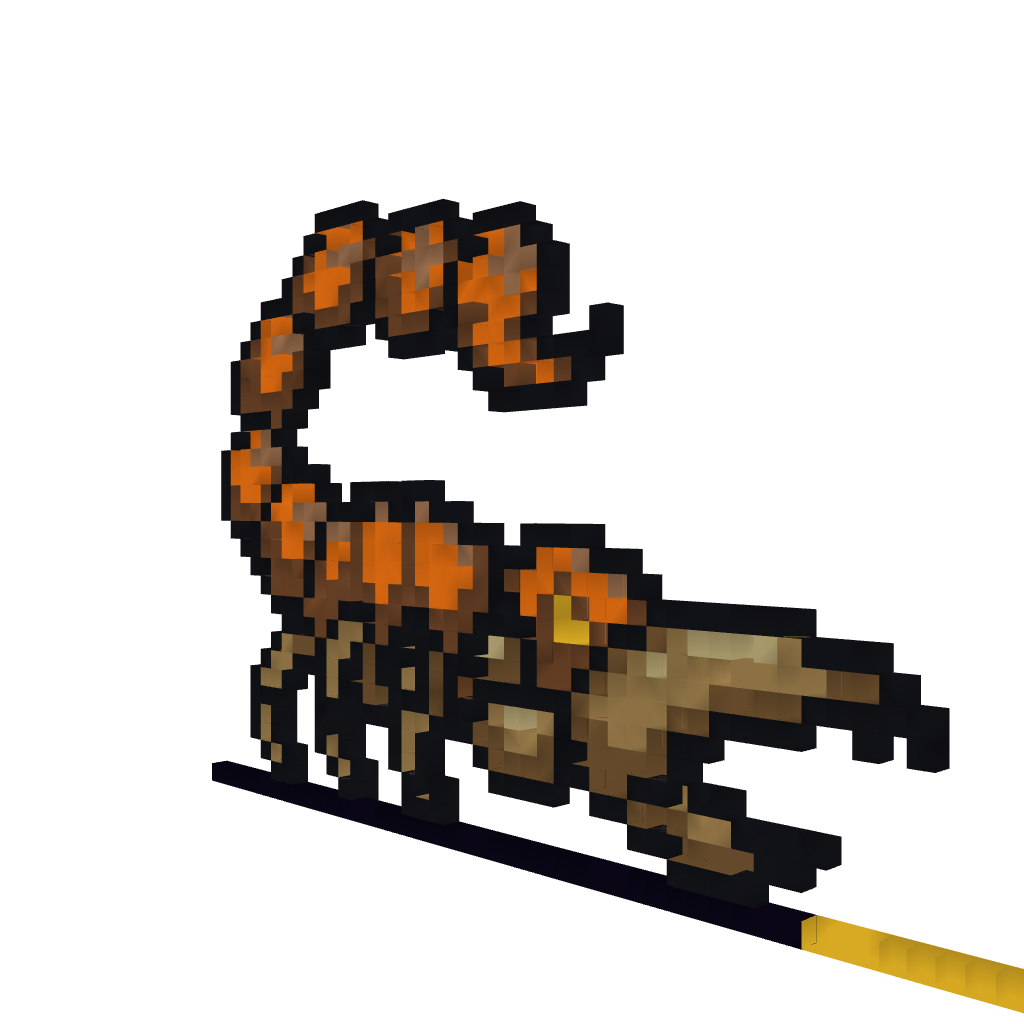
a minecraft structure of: Scorpion PixelArt